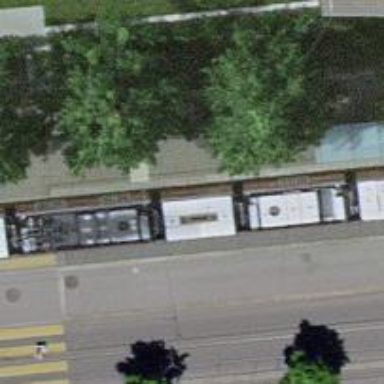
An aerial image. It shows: Bus stop with tram services. It also serves as tram stop.